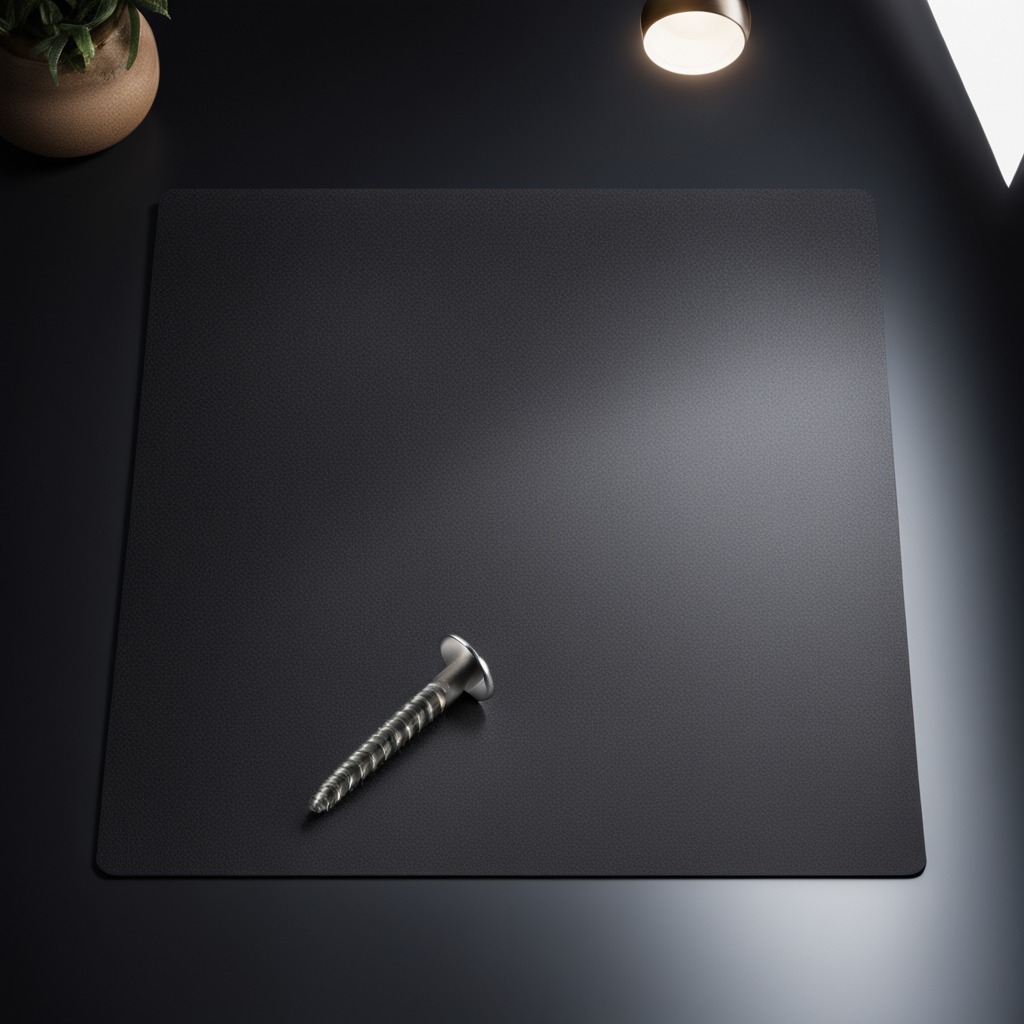
A metal screw is lying on a clean granite tabletop covered with a black rubber mat inside a workshop under bright overhead lighting crisp shadows high clarity worn but beneath the mat.